Aerial crown-view tile of a tropical tree (Barro Colorado Island, Panama), acquired 20241112:
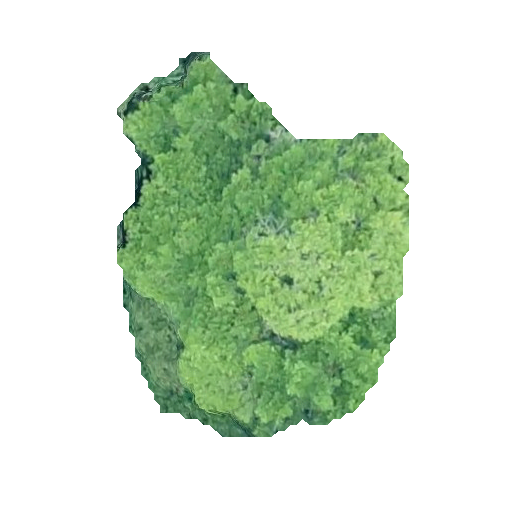
Species: Nectandra lineata
GBIF accepted scientific name: Nectandra lineata
Crown area: 129.322 m²